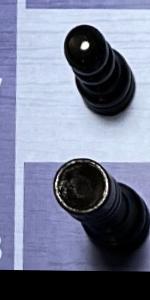
Label: Rook_Black